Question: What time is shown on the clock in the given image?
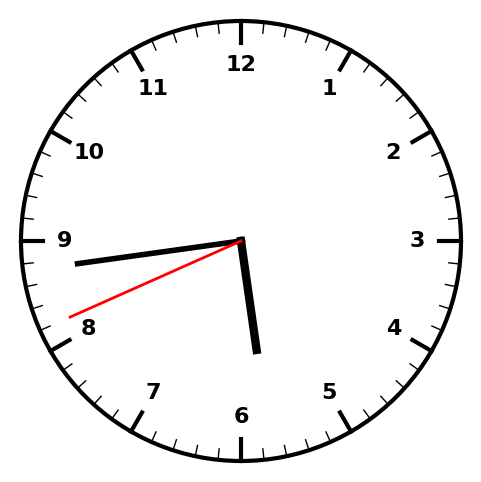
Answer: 05:43:41